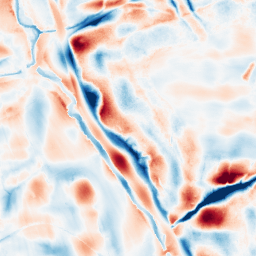
Category: wavelet
Decomposition family: wavelet_biorthogonal
Decomposition parameters: wavelet: bior4.4
level: 5
Upsampling method: lanczos
Upsampling parameters: scale: 8
Upsampling scale: 8